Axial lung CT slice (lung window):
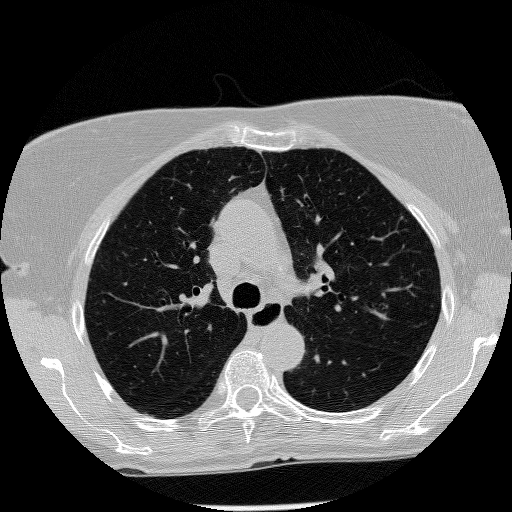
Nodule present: no